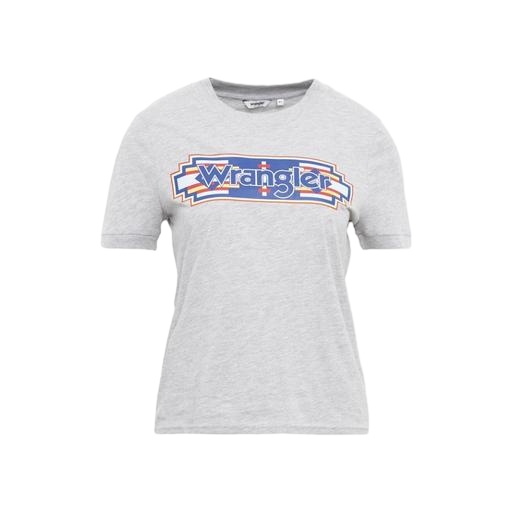
multicolor wright graphic t-shirt, gray printed jersey t-shirt, multicolor 1960s slim tee heather grey, white background